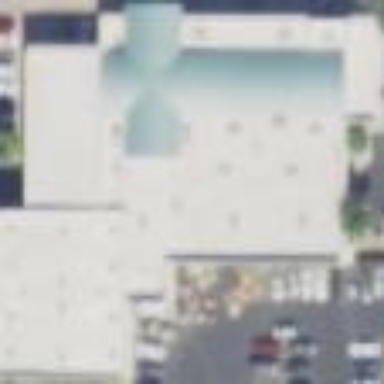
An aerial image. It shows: Car shop building.